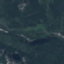
Land use / land cover class: HerbaceousVegetation